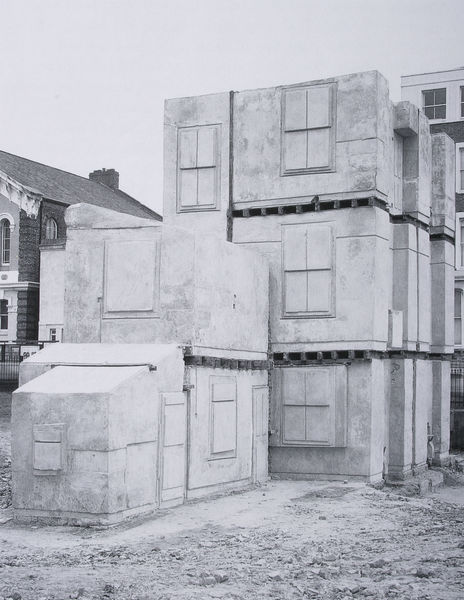
Titel: House
Künstler: Rachel Whiteread
Schlagwörter: himmel, sand, fenster, grau, holz, schwarz, säulen, tür, weiss, dach, gebäude, haus, stein, steine, häuser, fensterläden, kamin, schachteln, türen, lehm, dächer, formen, geröll, kies, foto, fotografie, rechtecke, fensterladen, rechteck, beton, schachtel, kunst, würfel, photo, bauhaus, karton, quadrate, vergänglich, rechteckig, kartons, block, objekt, streben, quadrat, installation, geometrische formen, blöcke, künstlich, klotz, bausteine, geomatrie, fensterstreben, geomatrisch